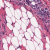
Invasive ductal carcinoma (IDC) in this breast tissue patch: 0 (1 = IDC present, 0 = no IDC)